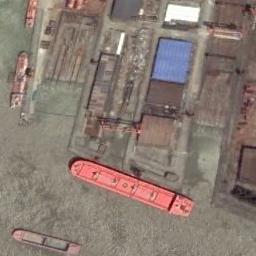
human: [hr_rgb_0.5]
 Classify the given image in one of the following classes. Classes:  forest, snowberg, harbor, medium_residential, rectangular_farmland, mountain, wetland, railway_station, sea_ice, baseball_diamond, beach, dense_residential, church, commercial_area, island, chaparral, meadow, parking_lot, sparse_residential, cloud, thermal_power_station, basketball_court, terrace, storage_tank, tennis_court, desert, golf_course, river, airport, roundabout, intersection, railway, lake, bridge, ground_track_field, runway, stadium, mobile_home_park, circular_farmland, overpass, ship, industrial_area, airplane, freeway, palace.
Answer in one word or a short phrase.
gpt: ship